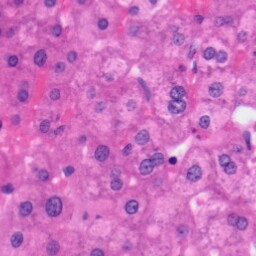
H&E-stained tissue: Liver